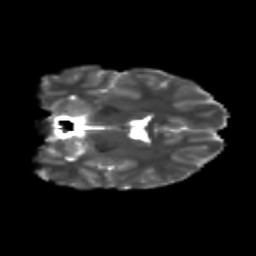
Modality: T2w
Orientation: coronal
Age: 11
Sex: male
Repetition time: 9.512 s
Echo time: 0.089 s